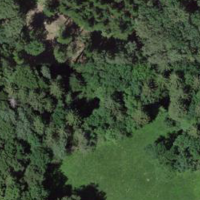
EUNIS habitat code: 44
Species observed at this site:
Euonymus europaeus